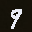
Label: 9